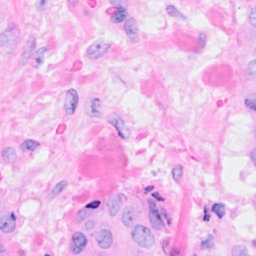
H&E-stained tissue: Breast